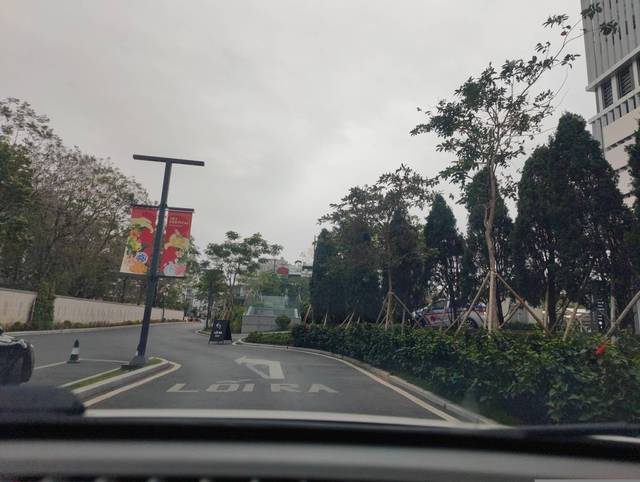
Region: Vietnam
Coordinates: 21.077, 105.814